Question: I have 3 spans. The first two contain an icons(pictures) 16x16px. The third span contain long text. The problem is that when the text is too long it appears in the second line too, but right at the beginning of line... It needs to be aligned and starts on the same place as the first line. These 3 spans can not be wrapped to any div or so. Is there any possibility how to achieve this. Look at the picture and here is sample page 'spans example' <URL>

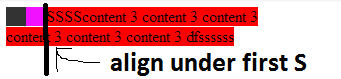
Answer: You can get the effect you are looking for by using a float and overflow trick. Contain the two icons within their own '<div>' and float that left. Then hide the overflow of your text element and it will always clear the icons but take of the rest of the available width:
'''
<div class="cont">
<div class="icons">
<span><img /></span>
<span><img /></span>
</div>
<div class="text">
SSSScontent 3 content 3 content 3 content 3 content 3 content 3 dfssssss
</div>
</div>
'''
'''
.cont{width:280px}
.icons{float:left}
.text{background-color:red; overflow:hidden}
'''
<URL>
---
Or take a different approach and have the spans display as table cells:
<URL>